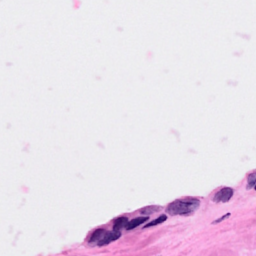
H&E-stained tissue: Breast